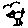
Label: bird